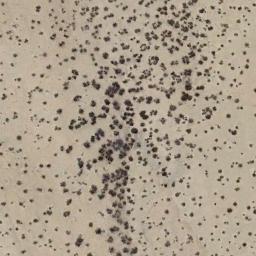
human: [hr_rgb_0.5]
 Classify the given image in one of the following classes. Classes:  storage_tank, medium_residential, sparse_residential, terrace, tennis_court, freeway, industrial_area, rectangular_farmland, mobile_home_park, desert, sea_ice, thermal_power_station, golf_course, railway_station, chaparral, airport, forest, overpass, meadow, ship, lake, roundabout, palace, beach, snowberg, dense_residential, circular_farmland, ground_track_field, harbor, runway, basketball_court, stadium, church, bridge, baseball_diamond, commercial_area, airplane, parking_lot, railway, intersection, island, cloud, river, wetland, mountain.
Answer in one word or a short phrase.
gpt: chaparral